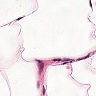
Metastatic tissue present: no